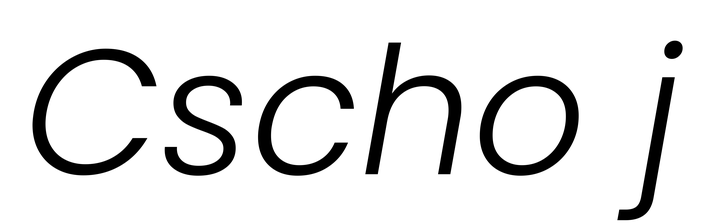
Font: Poppins-LightItalic